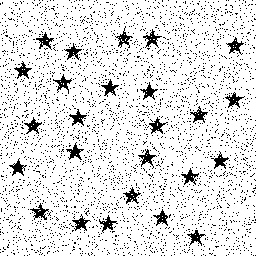
Squares: 0
Triangles: 0
Stars: 25
Total shapes: 25